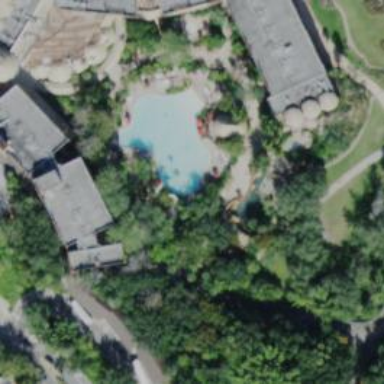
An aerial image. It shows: Tourism attraction featuring water slide.